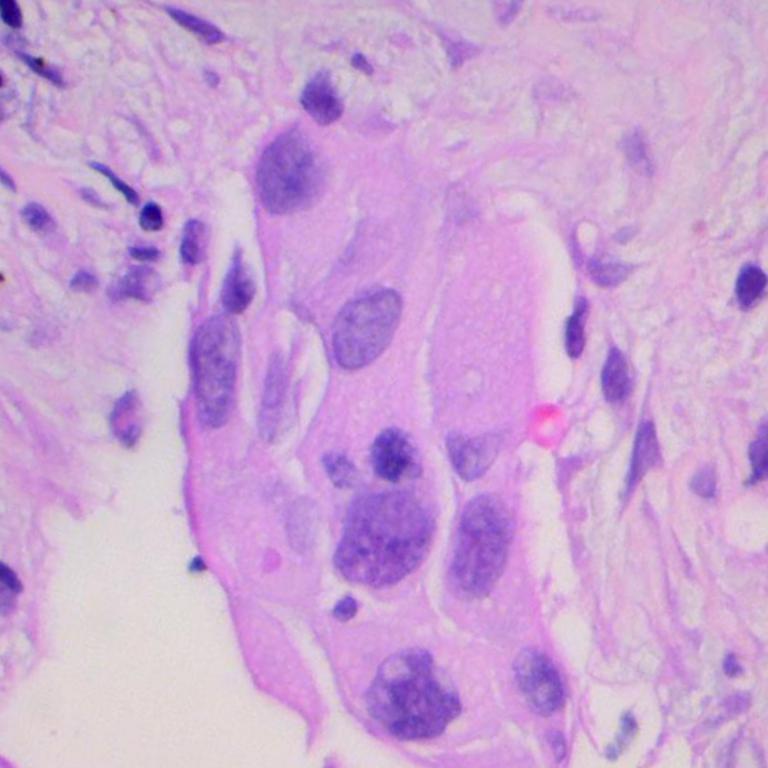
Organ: lung
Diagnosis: adenocarcinomas